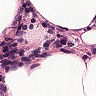
Metastatic tissue present: no